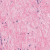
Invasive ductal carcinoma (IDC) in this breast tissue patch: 0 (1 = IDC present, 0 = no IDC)